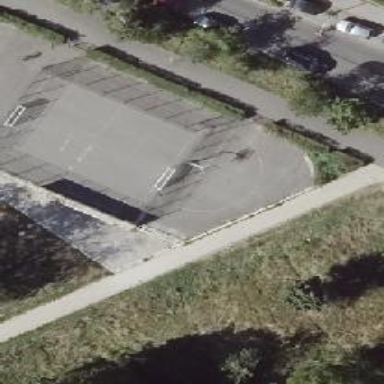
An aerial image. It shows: Basketball court in the leisure land pitch.